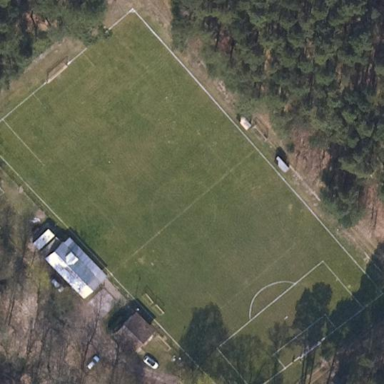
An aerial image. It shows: Soccer pitch for leisure land activities.